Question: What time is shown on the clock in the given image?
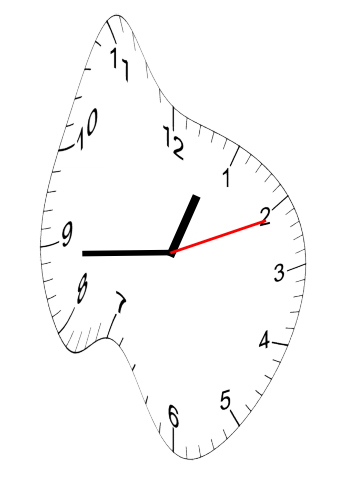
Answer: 12:44:11